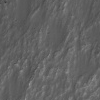
Atmospheric dust classification: not_dusty